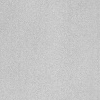
Atmospheric dust classification: dusty